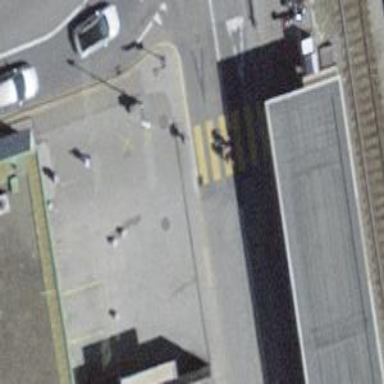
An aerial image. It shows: Kerb barrier.